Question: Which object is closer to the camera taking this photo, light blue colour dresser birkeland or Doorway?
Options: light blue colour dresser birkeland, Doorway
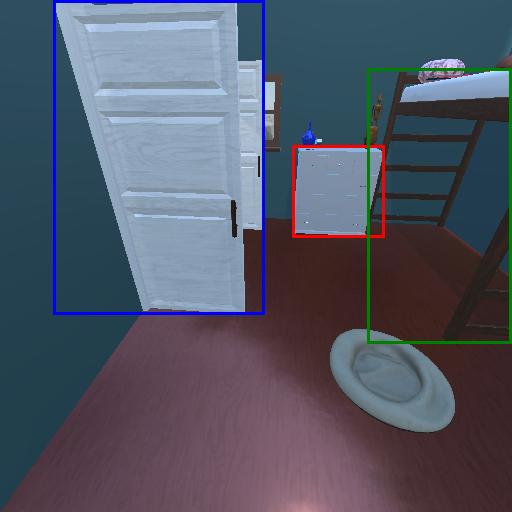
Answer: light blue colour dresser birkeland